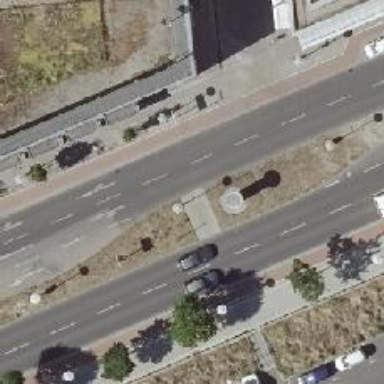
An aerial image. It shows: Traffic island located on footway.